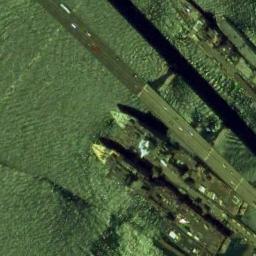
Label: ship